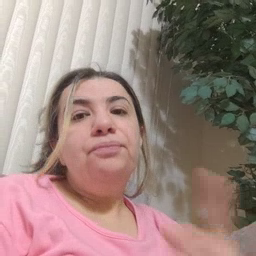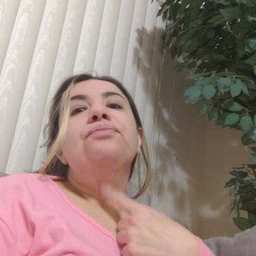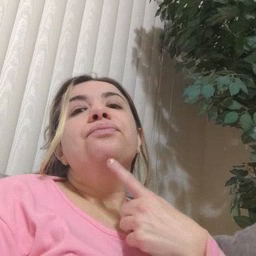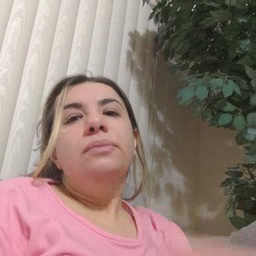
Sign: thirsty